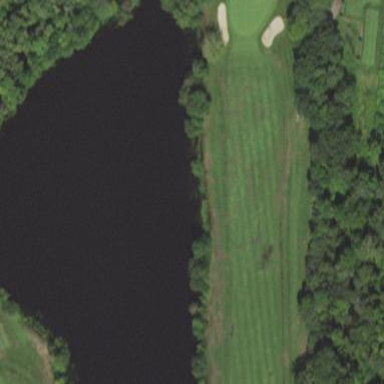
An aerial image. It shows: Water hazard in golf course. The hazard is natural water feature.